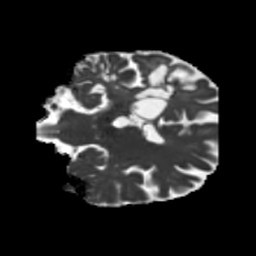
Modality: MD
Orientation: coronal
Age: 45
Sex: male
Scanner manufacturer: siemens
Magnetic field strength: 3 T
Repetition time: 5.25 s
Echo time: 0.08 s